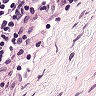
Metastatic tissue present: no